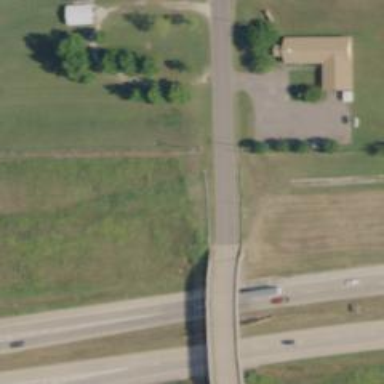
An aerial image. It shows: Tertiary road with bridge.